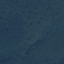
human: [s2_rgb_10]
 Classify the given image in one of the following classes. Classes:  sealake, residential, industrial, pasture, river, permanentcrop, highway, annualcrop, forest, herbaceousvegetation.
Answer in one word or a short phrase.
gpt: Forest